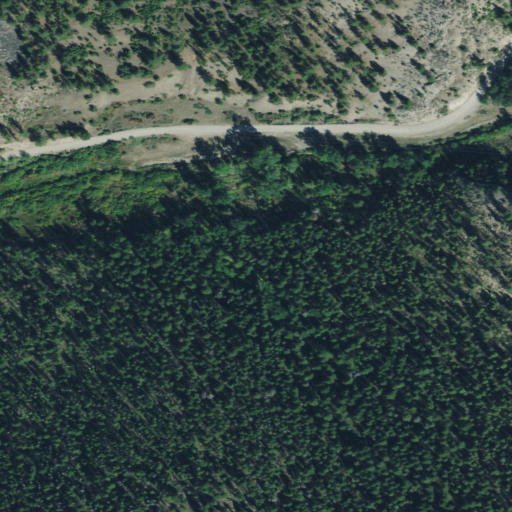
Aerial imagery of valley in Montana named Cottontail Gulch containing evergreen forest and shrub